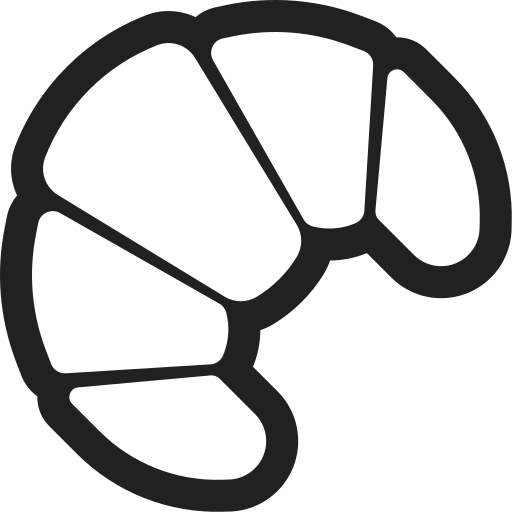
croissant high contrast